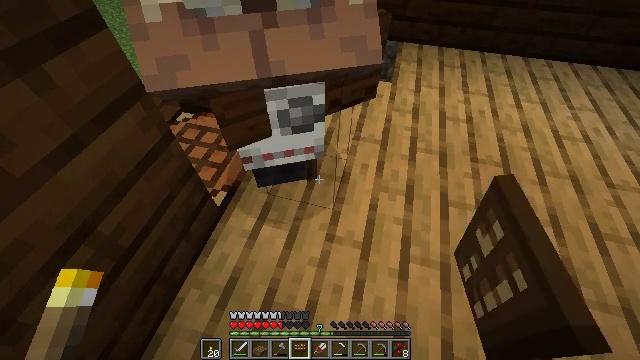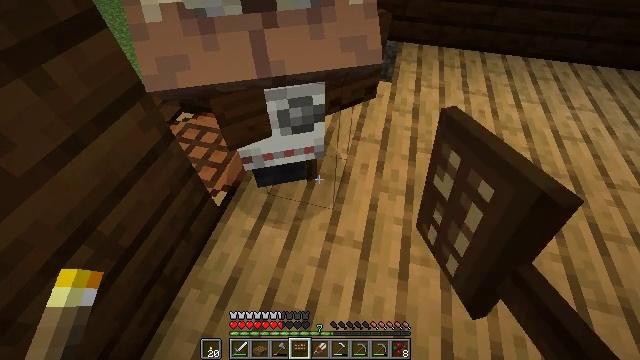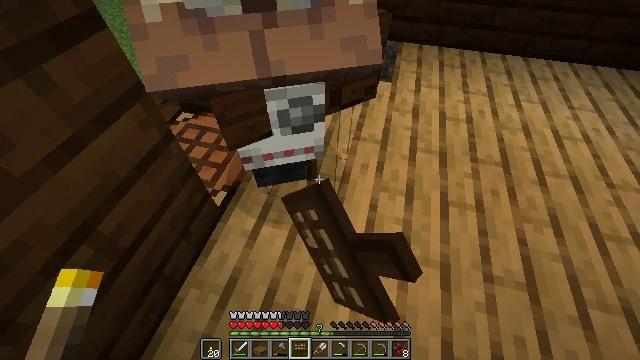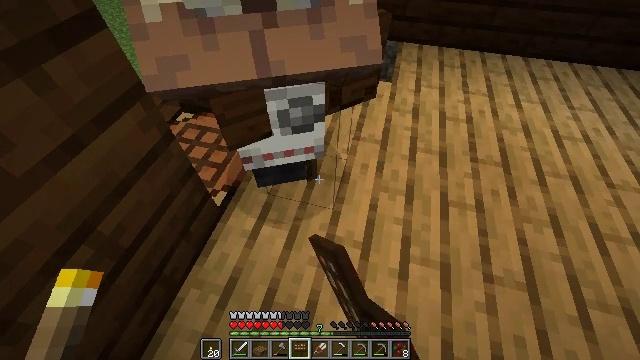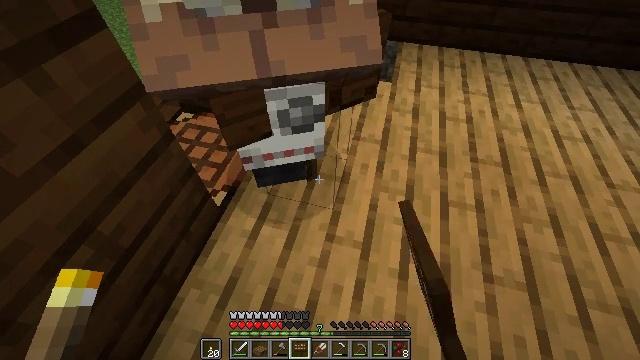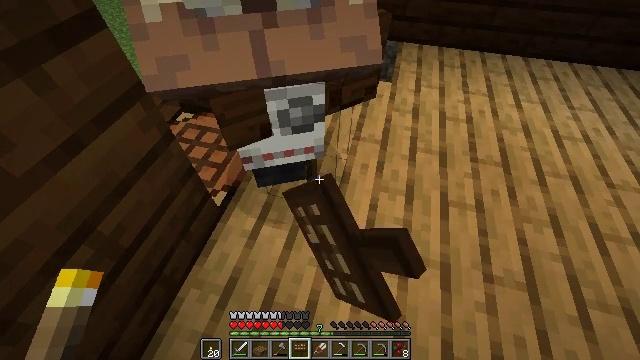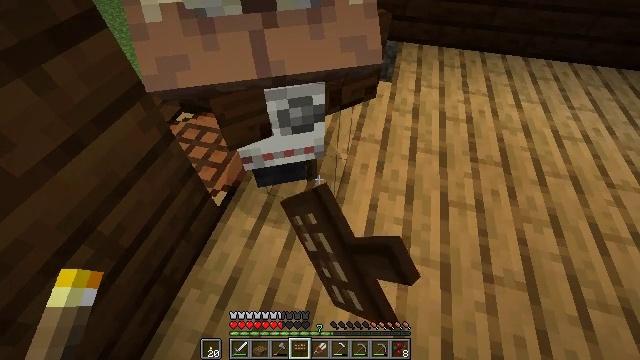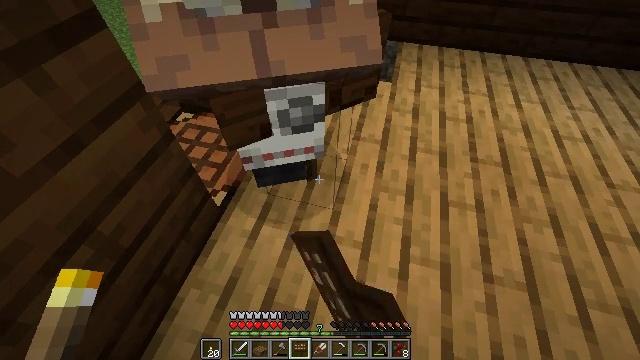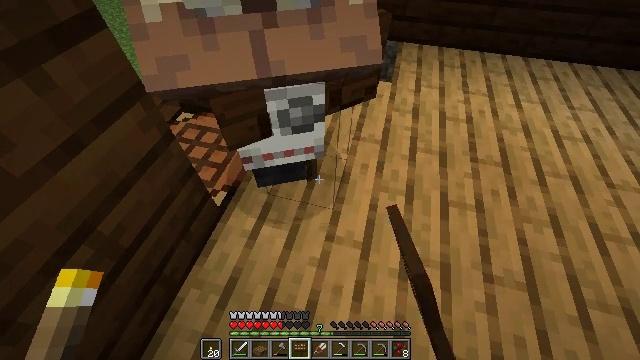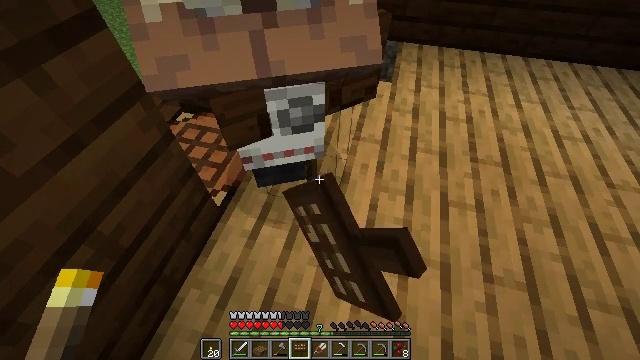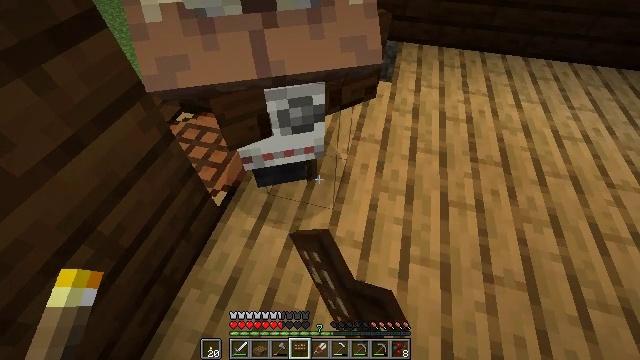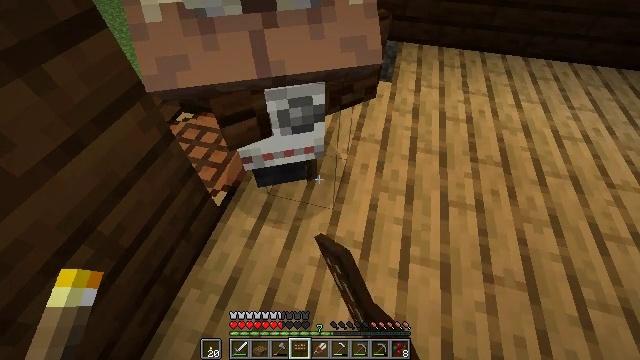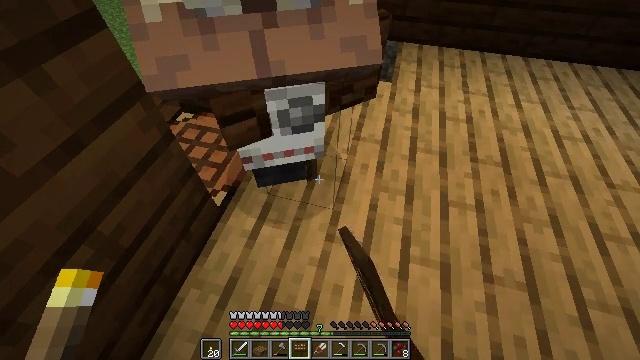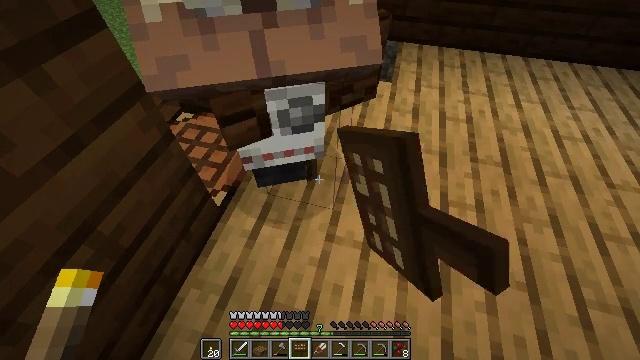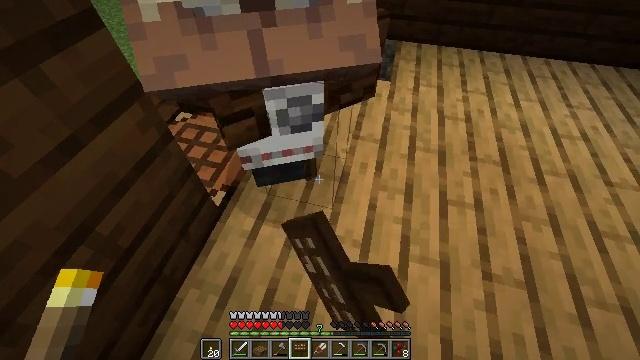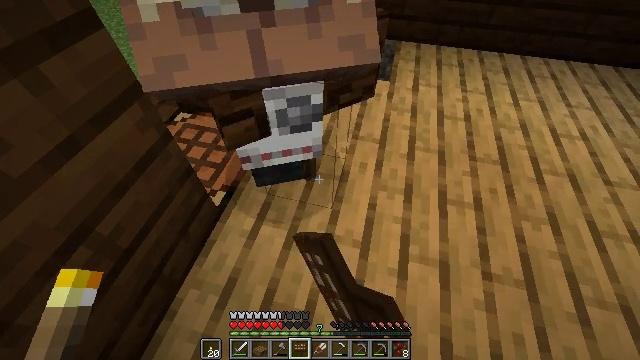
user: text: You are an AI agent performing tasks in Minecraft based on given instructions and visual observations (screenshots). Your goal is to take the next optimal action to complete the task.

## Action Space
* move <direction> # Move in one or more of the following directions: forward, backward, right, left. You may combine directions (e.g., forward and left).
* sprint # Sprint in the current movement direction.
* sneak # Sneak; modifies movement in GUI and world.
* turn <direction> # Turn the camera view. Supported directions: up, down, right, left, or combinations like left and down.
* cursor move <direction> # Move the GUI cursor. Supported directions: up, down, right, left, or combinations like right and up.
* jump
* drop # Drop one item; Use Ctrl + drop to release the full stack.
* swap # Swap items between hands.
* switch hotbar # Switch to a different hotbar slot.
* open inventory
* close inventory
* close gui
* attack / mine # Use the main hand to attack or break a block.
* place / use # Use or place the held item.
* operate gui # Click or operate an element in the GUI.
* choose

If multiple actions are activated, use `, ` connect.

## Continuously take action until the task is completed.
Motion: motion action
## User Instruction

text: Attack the dark oak sign to dismantle it.
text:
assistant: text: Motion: attack / mine
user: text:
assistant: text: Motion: attack / mine
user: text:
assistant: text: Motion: attack / mine
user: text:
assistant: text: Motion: attack / mine
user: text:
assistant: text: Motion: attack / mine
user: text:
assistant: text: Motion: attack / mine
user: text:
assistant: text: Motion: attack / mine
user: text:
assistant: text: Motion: attack / mine
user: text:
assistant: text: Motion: attack / mine
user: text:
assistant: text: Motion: attack / mine
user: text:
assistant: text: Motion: attack / mine
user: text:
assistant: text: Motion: attack / mine
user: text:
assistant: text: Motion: attack / mine
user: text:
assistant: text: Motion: attack / mine
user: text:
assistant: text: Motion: attack / mine
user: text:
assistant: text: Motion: attack / mine
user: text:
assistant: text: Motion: attack / mine
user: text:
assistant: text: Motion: attack / mine
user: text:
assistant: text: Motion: attack / mine
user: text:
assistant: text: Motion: attack / mine
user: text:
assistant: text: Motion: attack / mine
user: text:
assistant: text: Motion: attack / mine